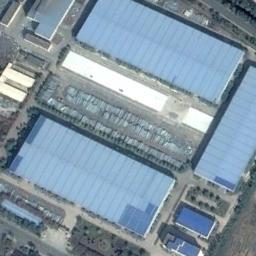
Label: industrial_area